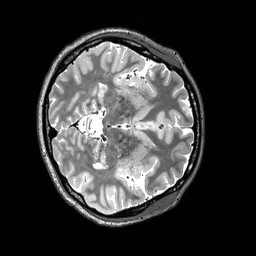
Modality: T2w
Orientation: axial
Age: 22
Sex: female
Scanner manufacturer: siemens
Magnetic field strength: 3 T
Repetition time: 3.2 s
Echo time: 0.565 s